Field crop: maize
Growth stage: 2
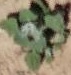
Species: chenopodium